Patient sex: M
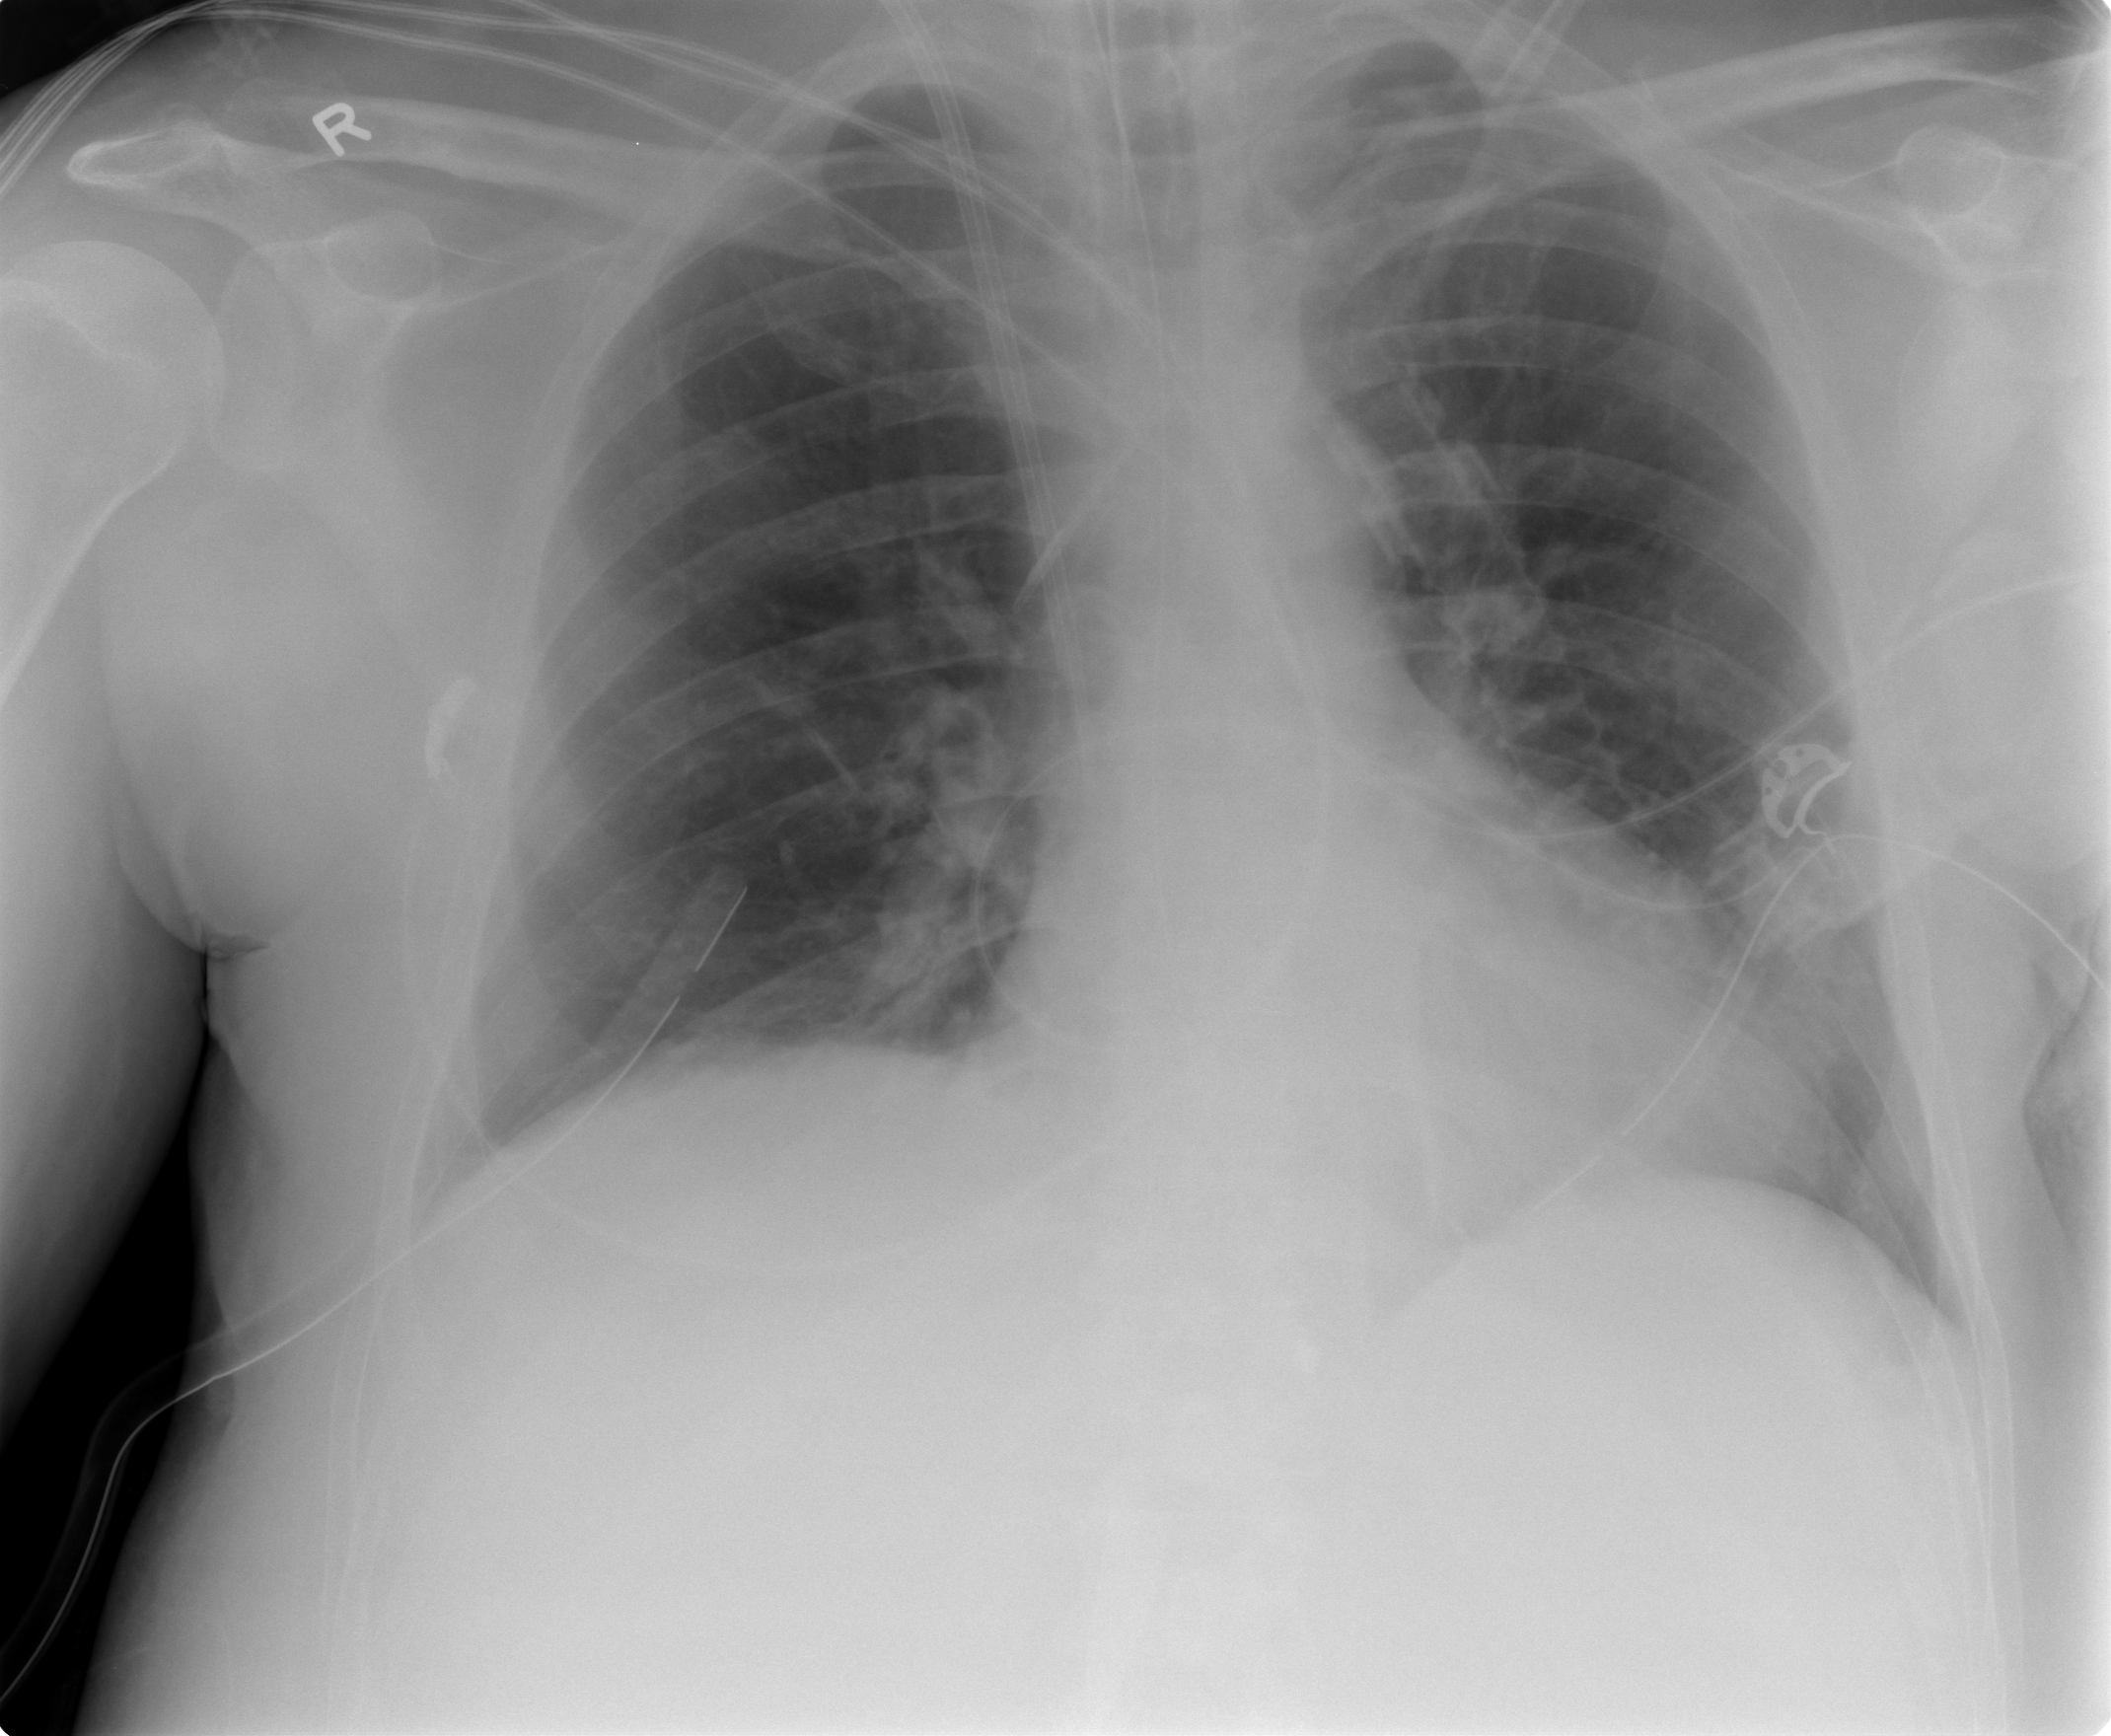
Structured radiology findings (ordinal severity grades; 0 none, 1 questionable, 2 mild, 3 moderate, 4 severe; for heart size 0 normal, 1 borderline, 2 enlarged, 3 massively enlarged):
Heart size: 1
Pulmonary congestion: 2
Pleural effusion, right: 1
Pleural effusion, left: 1
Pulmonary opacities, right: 0
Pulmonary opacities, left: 0
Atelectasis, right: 2
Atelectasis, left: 2